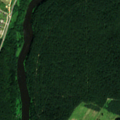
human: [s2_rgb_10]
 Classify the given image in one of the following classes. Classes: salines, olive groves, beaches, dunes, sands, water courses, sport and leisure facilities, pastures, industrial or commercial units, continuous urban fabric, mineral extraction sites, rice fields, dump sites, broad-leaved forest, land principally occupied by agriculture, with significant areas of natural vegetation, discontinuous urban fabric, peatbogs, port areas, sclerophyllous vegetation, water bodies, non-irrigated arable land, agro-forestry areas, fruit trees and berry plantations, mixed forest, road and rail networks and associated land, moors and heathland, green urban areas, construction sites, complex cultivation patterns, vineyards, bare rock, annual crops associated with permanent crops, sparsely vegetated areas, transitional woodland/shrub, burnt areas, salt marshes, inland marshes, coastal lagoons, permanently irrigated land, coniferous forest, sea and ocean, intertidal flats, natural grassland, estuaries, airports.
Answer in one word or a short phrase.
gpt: complex cultivation patterns, broad-leaved forest, coniferous forest, transitional woodland/shrub, water courses